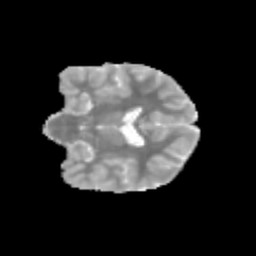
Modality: MD
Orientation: coronal
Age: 11
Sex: male
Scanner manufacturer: siemens
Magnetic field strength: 3 T
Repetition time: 3.8 s
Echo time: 0.07 s